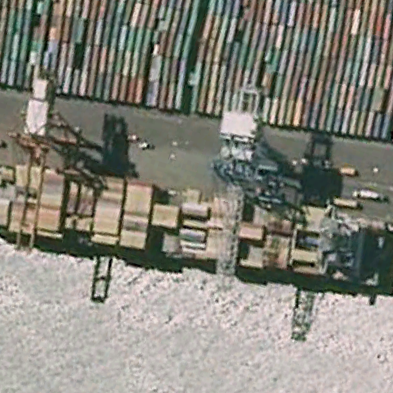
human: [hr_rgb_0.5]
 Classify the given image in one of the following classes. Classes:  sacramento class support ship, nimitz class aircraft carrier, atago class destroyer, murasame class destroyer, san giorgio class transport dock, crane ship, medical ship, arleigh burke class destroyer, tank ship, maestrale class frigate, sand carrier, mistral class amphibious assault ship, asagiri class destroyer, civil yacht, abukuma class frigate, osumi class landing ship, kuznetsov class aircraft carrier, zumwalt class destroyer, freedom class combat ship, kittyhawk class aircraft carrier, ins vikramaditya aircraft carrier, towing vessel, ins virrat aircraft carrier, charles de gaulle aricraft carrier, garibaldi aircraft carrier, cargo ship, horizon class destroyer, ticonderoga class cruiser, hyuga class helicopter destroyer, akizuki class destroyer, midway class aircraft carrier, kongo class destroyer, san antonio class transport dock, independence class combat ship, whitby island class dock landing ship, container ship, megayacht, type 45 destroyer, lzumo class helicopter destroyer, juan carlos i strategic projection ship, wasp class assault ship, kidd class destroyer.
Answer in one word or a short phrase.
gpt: Container ship